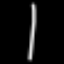
Label: line